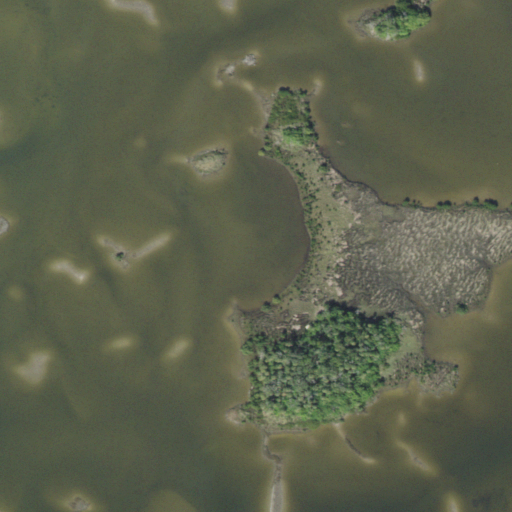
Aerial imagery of island in Florida named Jubb Island containing open water, herbaceous wetlands, and woody wetlands